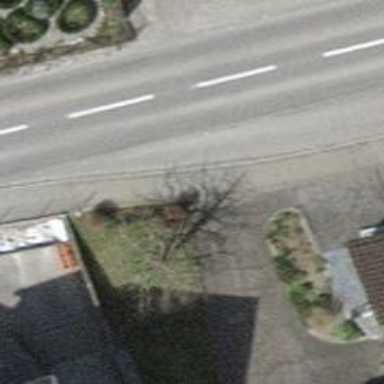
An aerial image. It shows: Sidewalk along the footway.